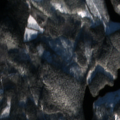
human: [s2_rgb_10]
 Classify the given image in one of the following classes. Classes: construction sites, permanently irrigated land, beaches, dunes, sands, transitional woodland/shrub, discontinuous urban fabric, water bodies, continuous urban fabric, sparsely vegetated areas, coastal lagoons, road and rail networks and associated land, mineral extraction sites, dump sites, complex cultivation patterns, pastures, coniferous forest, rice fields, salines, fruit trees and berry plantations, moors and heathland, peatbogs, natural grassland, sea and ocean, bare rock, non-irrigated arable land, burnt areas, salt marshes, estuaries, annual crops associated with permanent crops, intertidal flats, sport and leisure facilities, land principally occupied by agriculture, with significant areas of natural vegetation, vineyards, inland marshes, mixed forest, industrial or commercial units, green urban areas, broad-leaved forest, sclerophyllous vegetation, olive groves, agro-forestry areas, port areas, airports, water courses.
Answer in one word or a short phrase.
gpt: coniferous forest, mixed forest, transitional woodland/shrub, water bodies